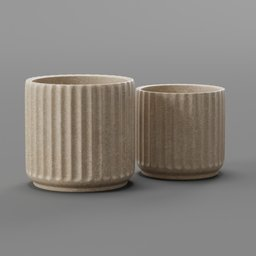
Label: decoration